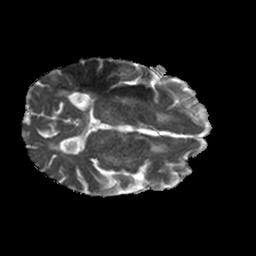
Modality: ADC
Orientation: axial
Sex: female
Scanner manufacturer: philips
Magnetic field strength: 1.5 T
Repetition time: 3.403 s
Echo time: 0.06922 s